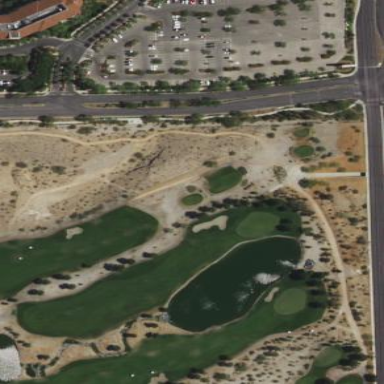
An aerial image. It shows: Area of rough grass used for golf.